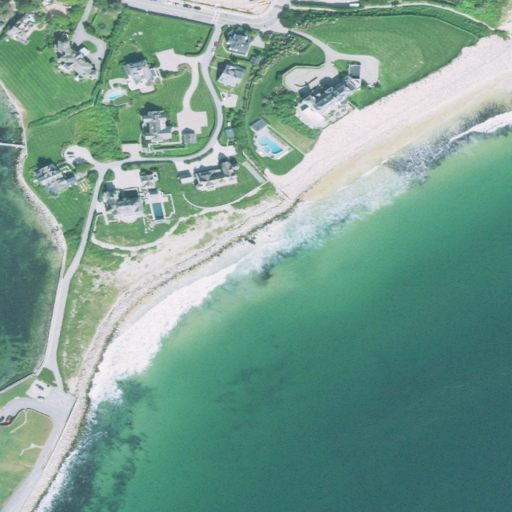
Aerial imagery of beach in Rhode Island named Ocean House Beach containing open water, medium intensity development, barren land, grassland, low intensity development, high intensity development, herbaceous wetlands, and woody wetlands